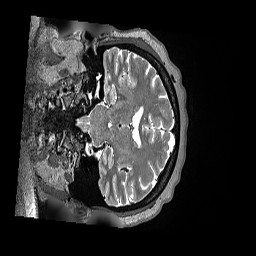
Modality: T2w
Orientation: coronal
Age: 55
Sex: male